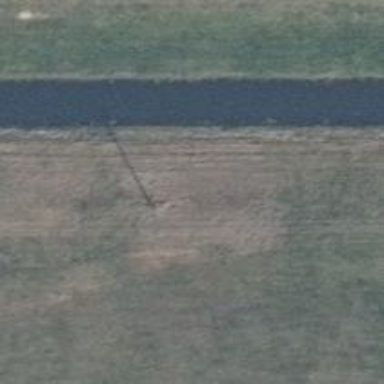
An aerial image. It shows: Minor power line.